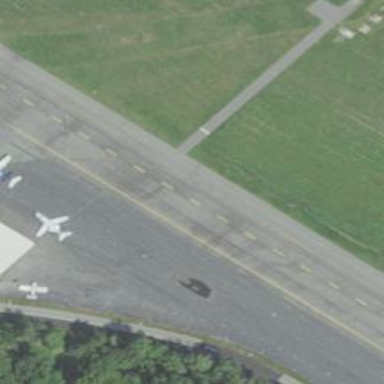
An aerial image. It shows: Taxiway at the airport with asphalt surface.